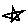
Label: star